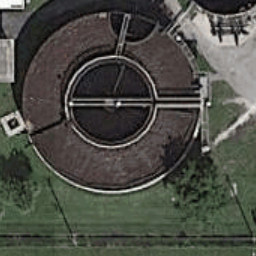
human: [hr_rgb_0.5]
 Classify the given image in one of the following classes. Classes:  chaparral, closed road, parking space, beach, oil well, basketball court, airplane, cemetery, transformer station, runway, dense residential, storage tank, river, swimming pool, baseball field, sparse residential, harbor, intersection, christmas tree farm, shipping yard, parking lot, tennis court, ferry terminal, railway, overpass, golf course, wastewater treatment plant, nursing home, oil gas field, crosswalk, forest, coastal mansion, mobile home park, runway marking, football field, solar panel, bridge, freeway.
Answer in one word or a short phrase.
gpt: wastewater treatment plant